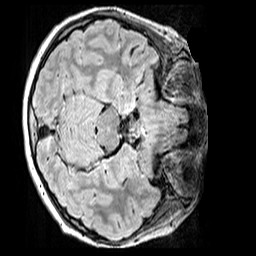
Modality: FLAIR
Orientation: axial
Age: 11
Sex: male
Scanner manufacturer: siemens
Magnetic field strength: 3 T
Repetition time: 5 s
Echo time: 0.388 s